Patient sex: F
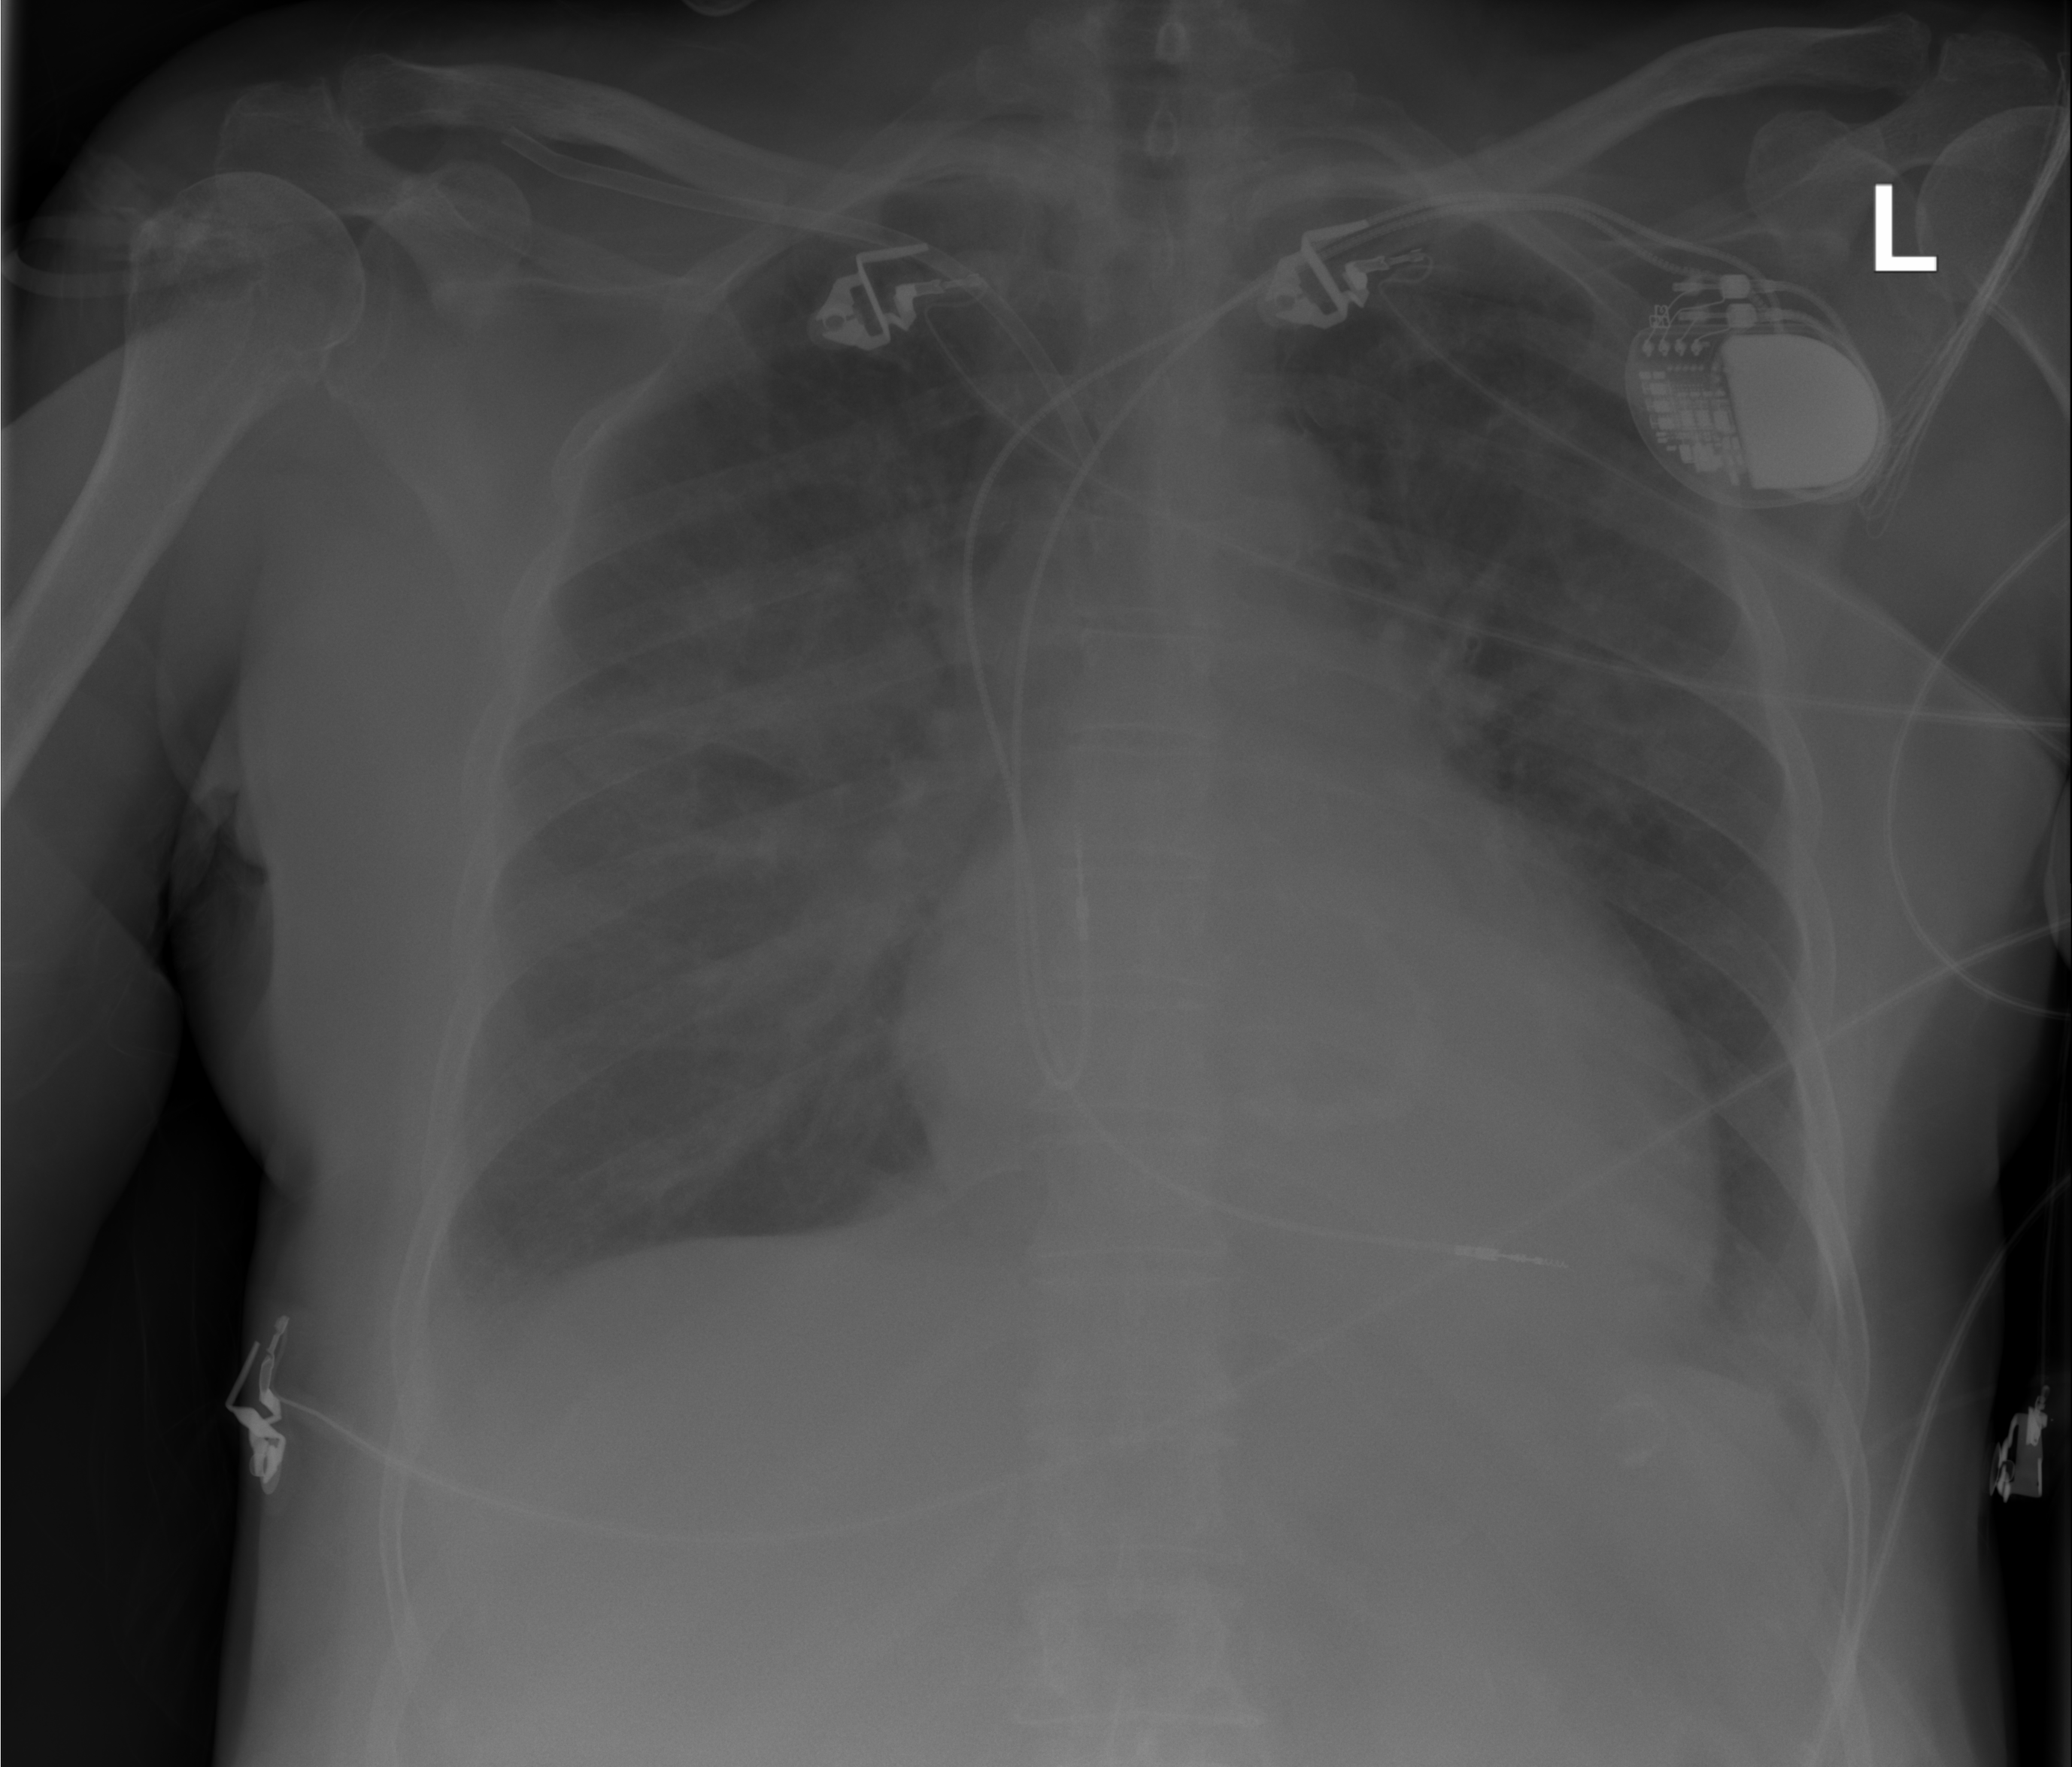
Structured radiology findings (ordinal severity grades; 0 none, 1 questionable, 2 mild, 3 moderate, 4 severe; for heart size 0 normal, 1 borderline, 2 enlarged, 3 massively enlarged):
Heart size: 2
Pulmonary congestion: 3
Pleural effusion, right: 2
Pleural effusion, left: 1
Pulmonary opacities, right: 2
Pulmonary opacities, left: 2
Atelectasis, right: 2
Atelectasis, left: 2